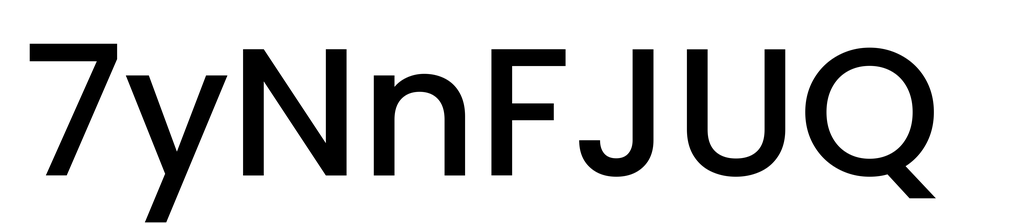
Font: Poppins-Medium